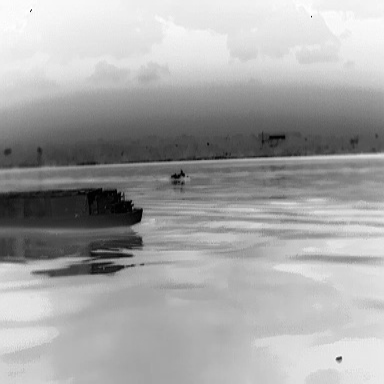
There is a fishing_boat in the infrared image.